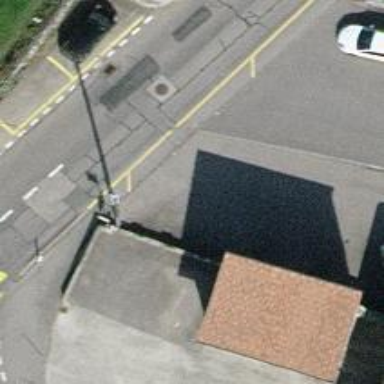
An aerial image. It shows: Bus stop with platform for public transport.